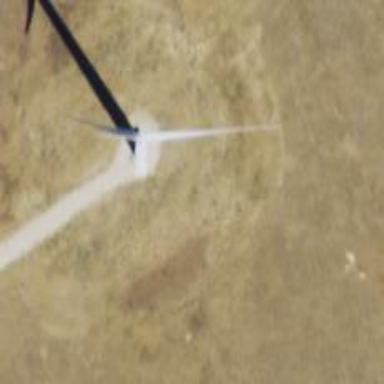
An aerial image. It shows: Wind generator with horizontal axis. The generator is wind turbine.